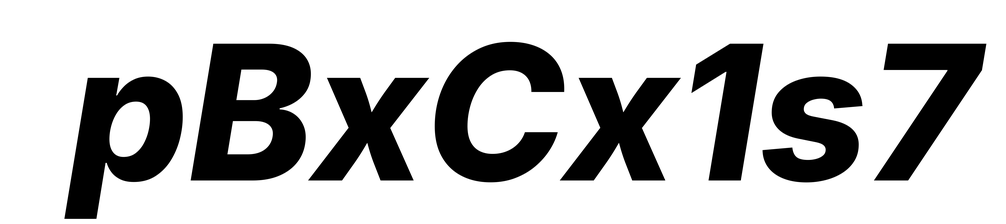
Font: Inter-Italic_ExtraBold_Italic